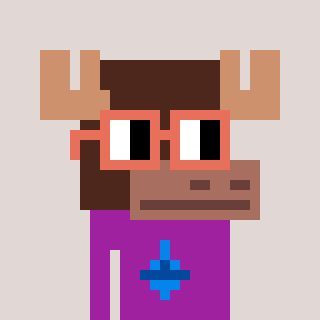
a pixel art character with square orange glasses, a moose-shaped head and a magenta-colored body on a warm background